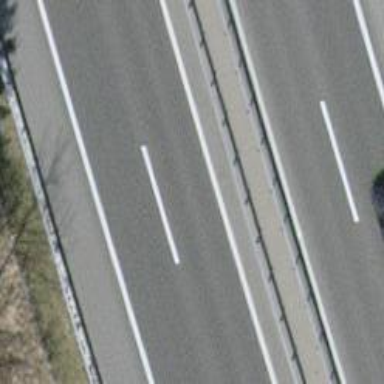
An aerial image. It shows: Asphalt motorway.